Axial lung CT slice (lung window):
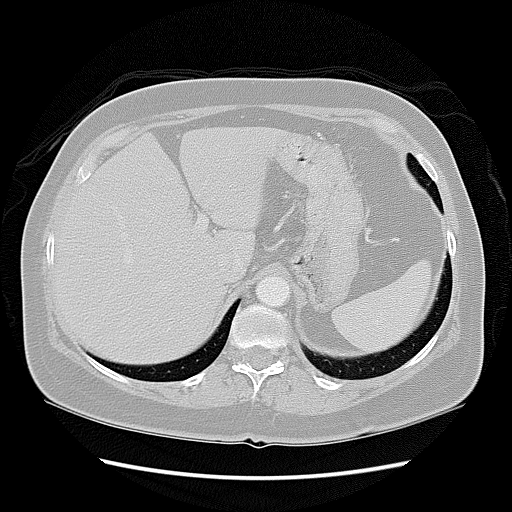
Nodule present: no